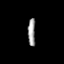
Tissue: lung
Cell type: Myeloid cells
Senescence score: 0.6336
Nuclear area (px): 196
Mean DAPI intensity: 160.077